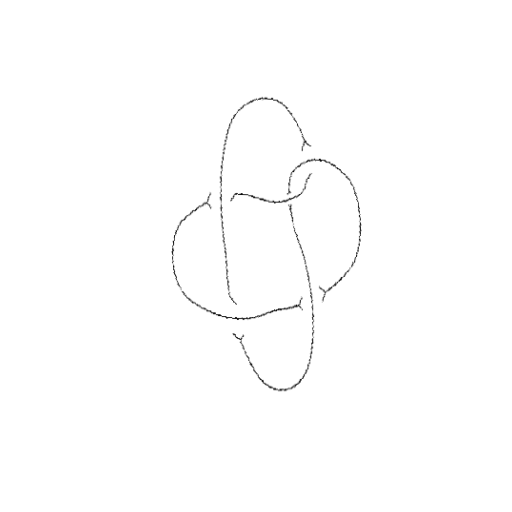
Crossing number: 5